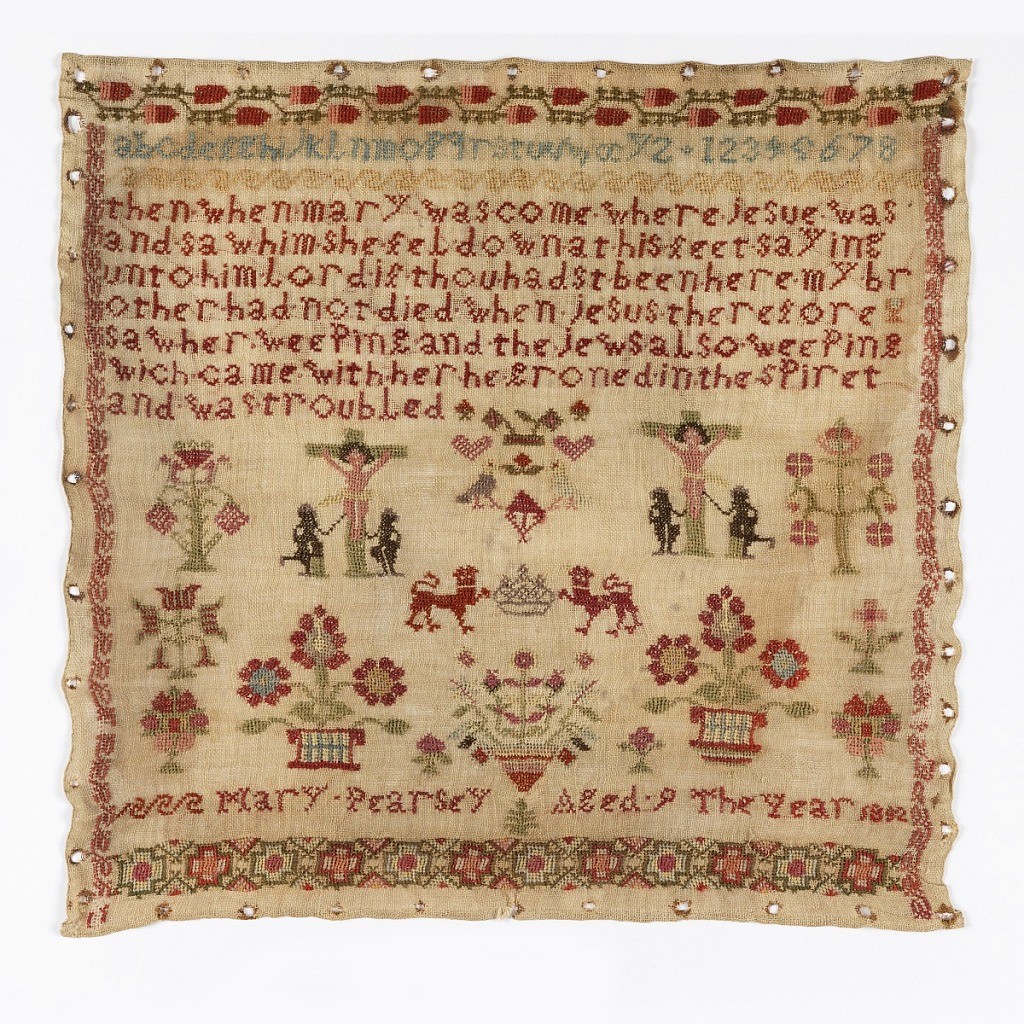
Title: Sampler
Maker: Mary Pearsey, English
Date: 1842
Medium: wool embroidery on linen foundation Technique: embroidered in cross stitch on plain weave foundation
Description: Alphabets and numerals followed by "then when Mary was come where Jesus was and saw him she fel down at his feeting saying unto him Lord if thou hadst been here my brother had not died when jesus therefore saw her weeping and the jews also weeping which came with her ? in the spirit and was troubled" followed by floral and religious motifs, lion and crown, then Mary Pearsey Aged 9 the year 1842.